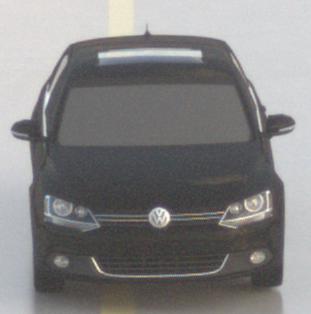
Make: VW
Model: Jetta 1.2 TSI
Detailed model: Jetta (IV)
Model produced from: 2011/01
Model produced until: 2014/08
Doors: 4
Color: black
Road condition: wet road
Daytime: sunrise or sunset
Contrast: low contrast